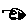
Label: car